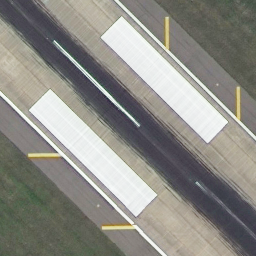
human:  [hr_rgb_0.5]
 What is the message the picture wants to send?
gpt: runway